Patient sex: M
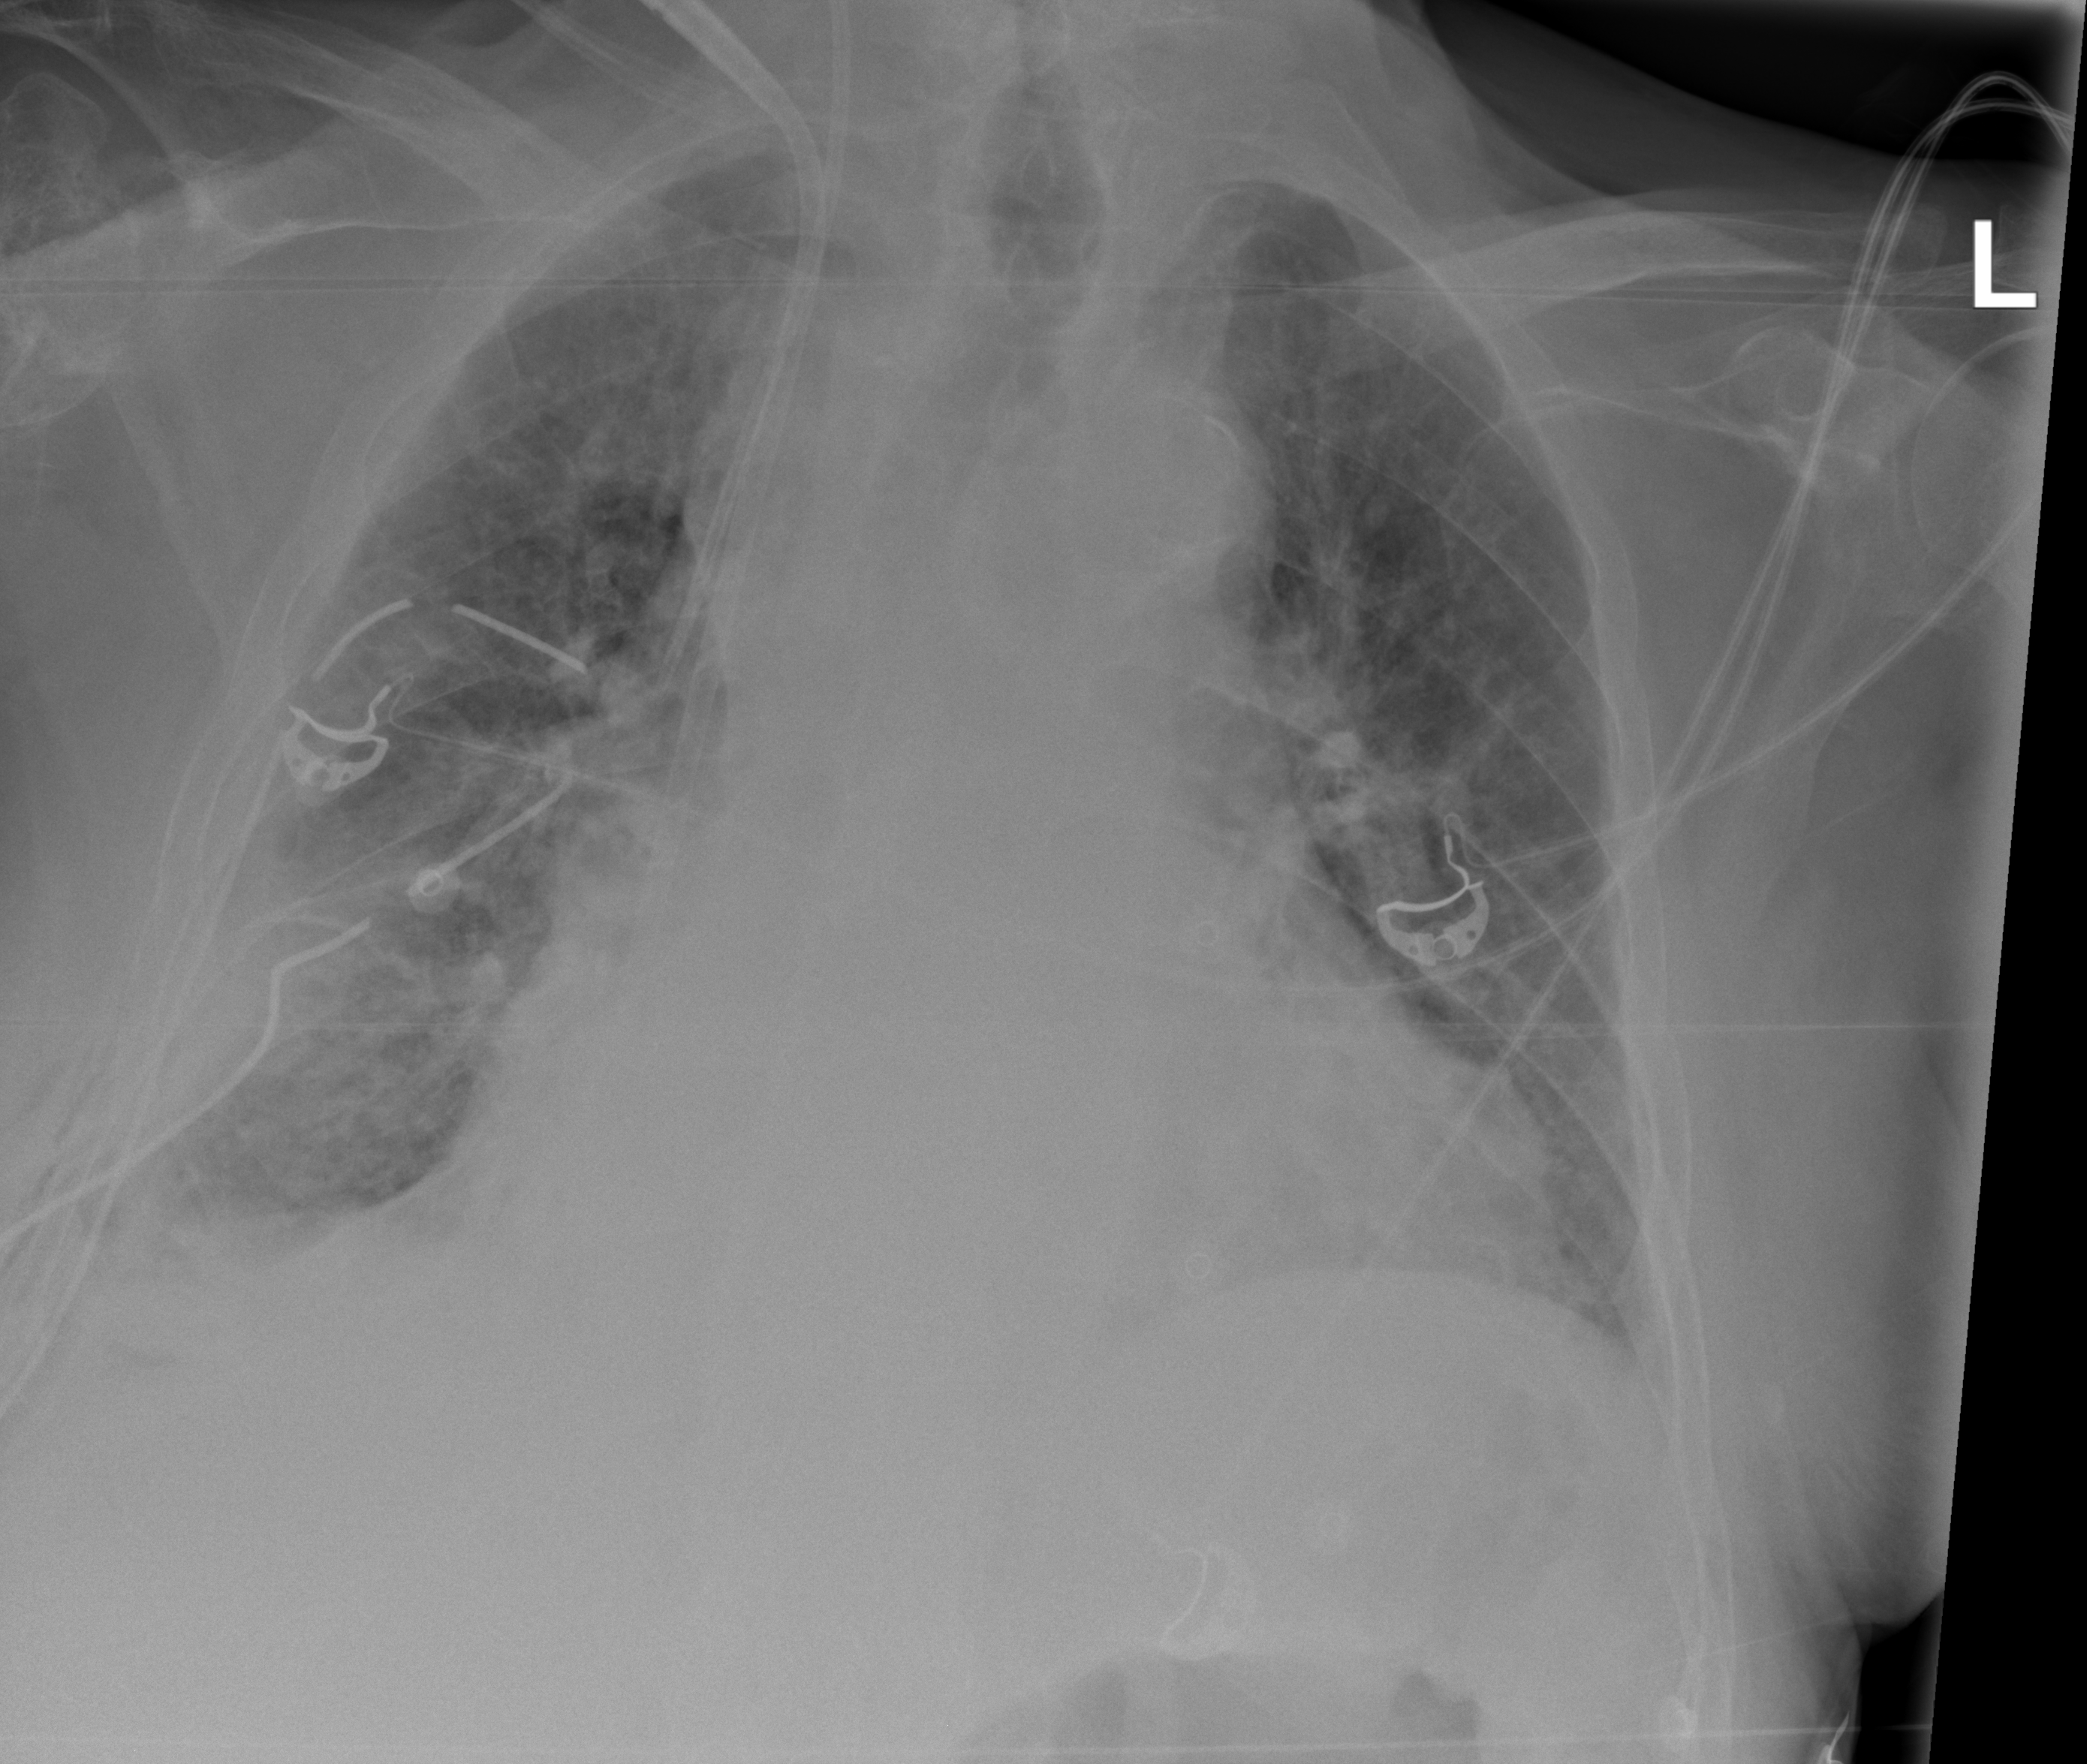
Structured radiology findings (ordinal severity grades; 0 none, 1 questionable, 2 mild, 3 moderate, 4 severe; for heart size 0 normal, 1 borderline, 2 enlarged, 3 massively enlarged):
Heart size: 2
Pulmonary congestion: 2
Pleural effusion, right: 2
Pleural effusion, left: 0
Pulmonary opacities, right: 2
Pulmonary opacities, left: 0
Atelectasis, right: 2
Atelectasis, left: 0